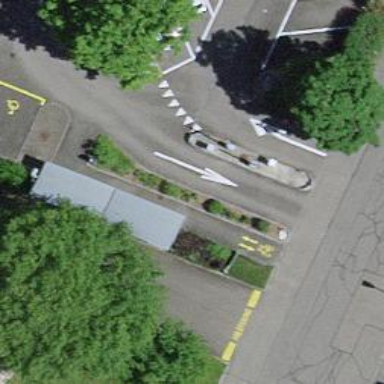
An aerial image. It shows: Lift gate barrier.